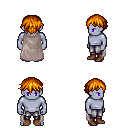
a pixel art fantasy rpg character, male body template, dark elf, purple skin, gray cape, metal pants, dark blonde short bangs hairstyle, brown shoes, four views (front, back, left, right), 2x2 character sprite sheet, small pixel art, hard edges, no anti-aliasing